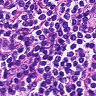
Metastatic tissue present: no